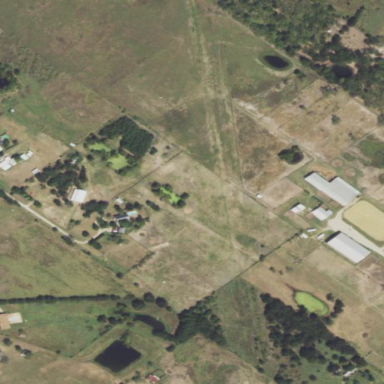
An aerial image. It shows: Farmyard area.